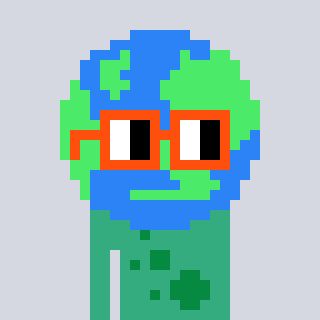
a pixel art character with square orange glasses, a earth-shaped head and a teal-colored body on a cool background